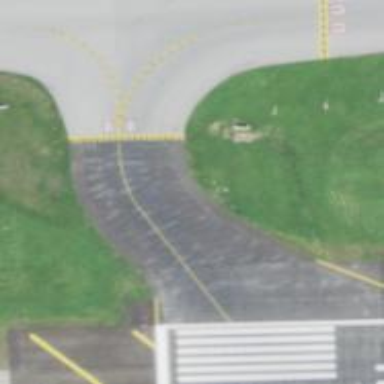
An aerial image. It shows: Image of taxiway at airport.